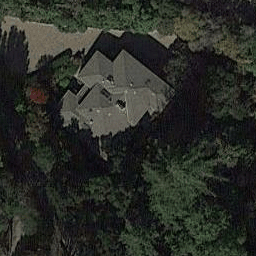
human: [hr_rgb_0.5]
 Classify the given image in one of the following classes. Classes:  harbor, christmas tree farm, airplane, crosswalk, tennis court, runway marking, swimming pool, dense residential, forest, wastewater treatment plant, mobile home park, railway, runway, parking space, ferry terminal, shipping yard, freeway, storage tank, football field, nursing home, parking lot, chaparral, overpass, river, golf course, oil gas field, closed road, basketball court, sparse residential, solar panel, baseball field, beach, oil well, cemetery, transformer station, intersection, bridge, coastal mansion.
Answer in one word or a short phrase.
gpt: sparse residential